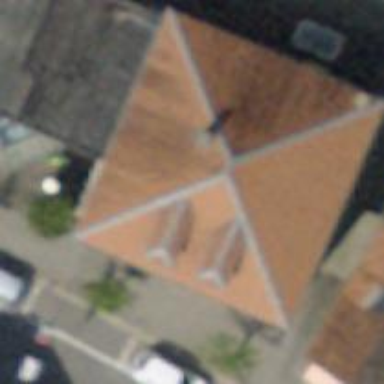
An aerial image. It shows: Restaurant.